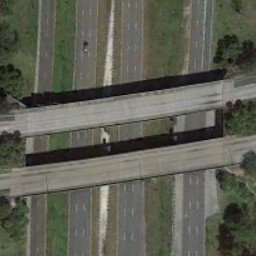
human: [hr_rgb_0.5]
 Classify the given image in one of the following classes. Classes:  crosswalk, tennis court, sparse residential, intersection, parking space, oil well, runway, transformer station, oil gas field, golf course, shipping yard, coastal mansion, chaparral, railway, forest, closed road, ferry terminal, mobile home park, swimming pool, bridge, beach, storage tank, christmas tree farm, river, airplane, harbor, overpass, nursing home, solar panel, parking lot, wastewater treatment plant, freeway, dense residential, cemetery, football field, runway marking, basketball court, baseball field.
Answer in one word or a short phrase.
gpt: overpass